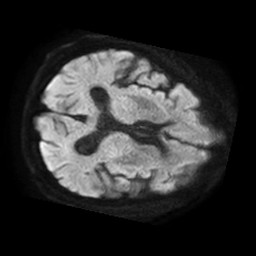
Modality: TRACE
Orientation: axial
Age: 82
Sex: male
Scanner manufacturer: philips
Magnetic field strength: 1.5 T
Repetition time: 3.393 s
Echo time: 0.06922 s